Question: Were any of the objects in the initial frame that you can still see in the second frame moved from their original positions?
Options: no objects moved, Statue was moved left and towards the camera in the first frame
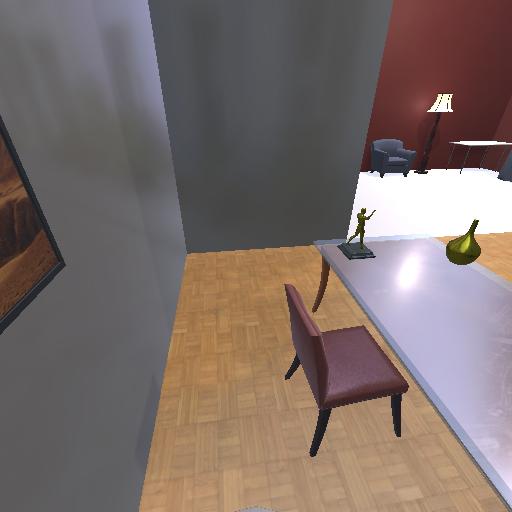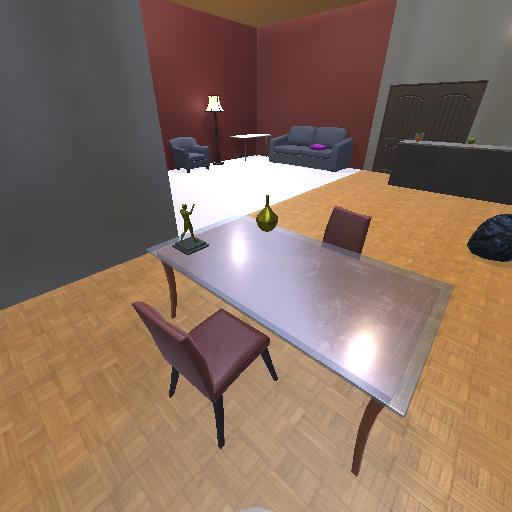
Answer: no objects moved